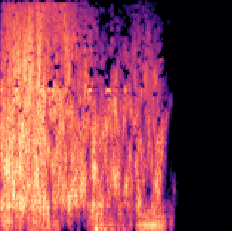
Sound class: Helicopter